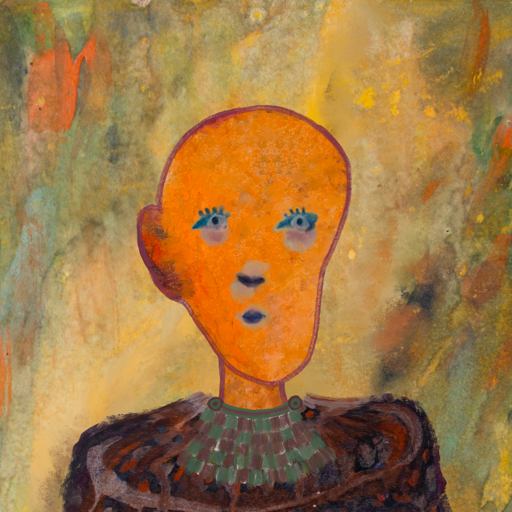
Background: Comrade, Head And Neck Front: Hypocrite, Face Front: Hill_Girl, Bust: Hypocrite, Hair Front: Blank, Head Accessory: Blank, Second Necklace: After_Raid, Necklace: Blank, Baby: Blank